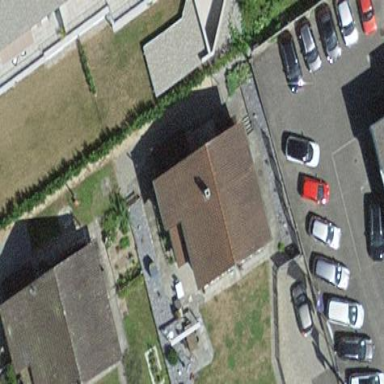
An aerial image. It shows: Building with tiled roof.